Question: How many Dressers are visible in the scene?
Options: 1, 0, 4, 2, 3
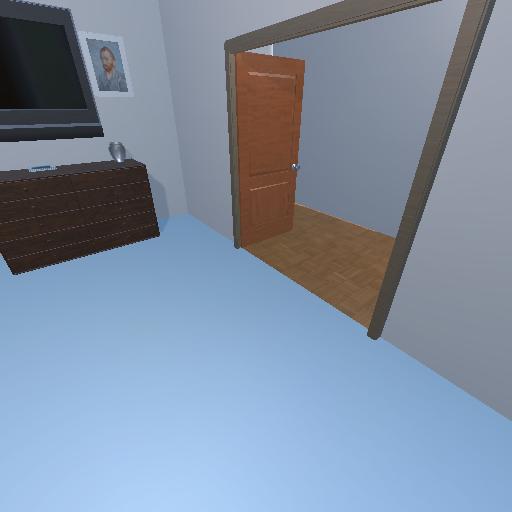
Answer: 1